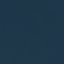
Land use / land cover: SeaLake